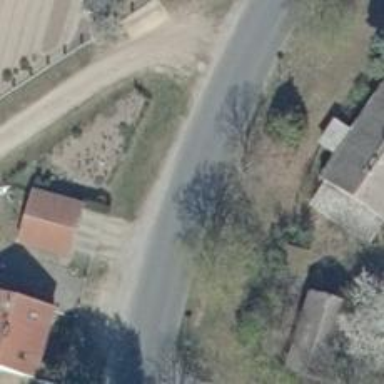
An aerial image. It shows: Secondary road with asphalt surface.